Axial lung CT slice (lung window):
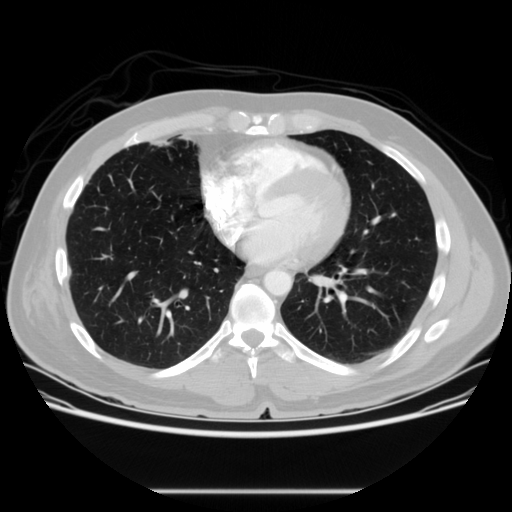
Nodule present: no